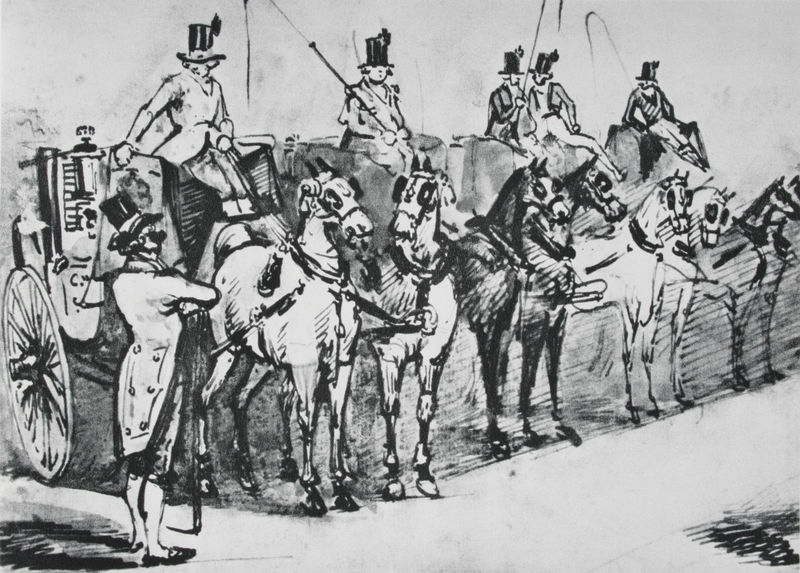
Titel: Quatre équipages, Vier Kutschen
Künstler: Constantin Guys
Standort: London
Institution: British Museum
Schlagwörter: himmel, mann, schatten, weiß, grob, sitzen, blumen, hut, licht, männer, schwarz, skizze, straße, zeichnung, weg, herren, zylinder, alt, arm, arme, diener, stehen, herr, ohren, pferd, pferde, reiter, räder, stock, huf, hufe, zaumzeug, zügel, seitlich, schuhe, studie, grafik, schattierung, kutsche, kutschen, speichen, rad, soldaten, karikatur, warten, laviert, tusche, linie, schraffur, karrikatur, schwarzweiß, uniform, uniformen, strich, rennen, kutscher, peitsche, reihe, schimmel, sieben, kniebundhose, aufreihung, rappen, parade, wien, livree, gespann, böcke, bügel, scheuklappe, scheuklappen, lavierung, post, paare, tuschzeichnung, peitschen, droschken, gerte, aufstellung, standplatz, start, gespanne, guys, karossen, getren, droscken, kutschenreihe, pfrerde, zeiergespann